Question: I am having trouble with my alignment issues for my headers on my website,
<URL>
Here is the code for my Folio page.
'''
<table>
<tbody>
<tr>
<td><img src="images/quest_design_folio_web_header.png" alt="" width="954" height="51" /></td>
</tr>
</tbody>
</table>
<table style="height: 23px;" width="985">
<tbody>
<tr>
<td><img style="display: block; margin-left: auto; margin-right: auto;" src="http://www.questdesign.com.au/images/quest_design_folio_websites_subheader.png" alt="" width="895" height="45" /></td>
</tr>
</tbody>
</table>
<table style="height: 23px;" width="981">
<tbody>
<tr>
<td> </td>
<td> </td>
<td> </td>
<td><a href="images/headers/quest_design_allison_driscoll_author_ebook_website.png" data-lightbox="web" data-title="This is first image caption"><img style="display: block; margin-left: auto; margin-right: auto;" src="http://www.questdesign.com.au/images/quest_design_allison_driscoll_author_ebook_website.jpg" alt="" width="144" height="180" /></a></td>
<td><a href="images/quest_design_ironmonger_heavy_metal_rock_music_website.jpg" data-lightbox="web" data-title="This is second image caption"><img style="display: block; margin-left: auto; margin-right: auto;" src="http://www.questdesign.com.au/images/headers/quest_design_ironmonger_heavy_metal_rock_music_website.jpg" alt="" width="160" height="180" /></a></td>
<td><a href="images/headers/quest_design_kate_brock_personal_trainer_website.png" data-lightbox="web" data-title="This is third image caption"><img style="display: block; margin-left: auto; margin-right: auto;" src="http://www.questdesign.com.au/images/headers/quest_design_kate_brock_personal_trainer_website.jpg" alt="" width="160" height="180" /></a></td>
<td><a href="images/quest_design_silence_no_more_music_website.png" data-lightbox="web" data-title="This is fourth image caption"><img style="display: block; margin-left: auto; margin-right: auto;" src="http://www.questdesign.com.au/images/headers/quest_design_silence_no_more_music_website.jpg" alt="" width="160" height="180" /></a></td>
<td> </td>
<td> </td>
<td> </td>
</tr>
</tbody>
</table>
<p> </p>
<table style="height: 23px;" width="983">
<tbody>
<tr>
<td><img style="display: block; margin-left: auto; margin-right: auto;" src="images/quest_design_folio_social_media_subheader.png" alt="" width="895" height="45" /></td>
</tr>
</tbody>
</table>
<table style="height: 23px;" width="984">
<tbody>
<tr>
<td> </td>
<td> </td>
<td> </td>
<td><a href="images/quest_design_emmerson_legal_social_media_branding.png" data-lightbox="web" data-title="This is first image caption"><img style="display: block; margin-left: auto; margin-right: auto;" src="http://www.questdesign.com.au/images/headers/quest_design_emmerson_legal_social_media_branding.jpg" alt="" width="180" height="89" /></a></td>
<td><a href="images/quest_design_kate_brock_personal_trainer_social_media_branding.png" data-lightbox="web" data-title="This is second image caption"><img style="display: block; margin-left: auto; margin-right: auto;" src="http://www.questdesign.com.au/images/headers/quest_design_kate_brock_personal_trainer_social_media_branding.jpg" alt="" width="180" height="89" /></a></td>
<td><a href="images/quest_design_lifestyle_maximiser_social_media_branding.png" data-lightbox="web" data-title="This is third image caption"><img style="display: block; margin-left: auto; margin-right: auto;" src="http://www.questdesign.com.au/images/headers/quest_design_lifestyle_maximiser_social_media_branding.jpg" alt="" width="180" height="85" /></a></td>
<td><a href="images/quest_design_rock_solid_personal_training_social_media_branding.jpg" data-lightbox="web" data-title="This is fourth image caption"><img style="display: block; margin-left: auto; margin-right: auto;" src="http://www.questdesign.com.au/images/headers/quest_design_rock_solid_personal_training_social_media_branding.jpg" alt="" width="180" height="85" /></a></td>
<td> </td>
<td> </td>
<td> </td>
</tr>
</tbody>
</table>
<p> </p>
<table style="height: 23px;" width="982">
<tbody>
<tr>
<td><img style="display: block; margin-left: auto; margin-right: auto;" src="images/quest_design_folio_online_marketing_material_subheader.png" alt="" /></td>
</tr>
</tbody>
</table>
<table style="height: 23px;" width="982">
<tbody>
<tr>
<td> </td>
<td> </td>
<td> </td>
<td><a href="images/quest_design_adam_quinn_social_media_marketing.jpg" data-lightbox="web" data-title="This is first image caption"><img style="display: block; margin-left: auto; margin-right: auto;" src="http://www.questdesign.com.au/images/headers/quest_design_adam_quinn_social_media_marketing.jpg" alt="" width="180" height="97" /></a></td>
<td><a href="images/quest_design_allison_driscoll_author_ebook_social_media_marketing.png" data-lightbox="web" data-title="This is second image caption"><img style="display: block; margin-left: auto; margin-right: auto;" src="http://www.questdesign.com.au/images/headers/quest_design_allison_driscoll_author_ebook_social_media_marketing.jpg" alt="" width="180" height="122" /></a></td>
<td><a href="images/quest_design_emmerson_legal_social_media_marketing.png" data-lightbox="web" data-title="This is third image caption"><img style="display: block; margin-left: auto; margin-right: auto;" src="http://www.questdesign.com.au/images/headers/quest_design_emmerson_legal_social_media_marketing.jpg" alt="" width="180" height="113" /></a></td>
<td><a href="images/quest_design_kate_brock_personal_trainer_social_media_marketing.jpg" data-lightbox="web" data-title="This is fourth image caption"><img style="display: block; margin-left: auto; margin-right: auto;" src="http://www.questdesign.com.au/images/headers/quest_design_kate_brock_personal_trainer_social_media_marketing.jpg" alt="" width="180" height="135" /></a></td>
<td> </td>
<td> </td>
<td> </td>
</tr>
</tbody>
</table>
<p> </p>
<p> </p>
<table>
<tbody>
<tr>
<td><img src="images/quest_design_folio_design_header.png" alt="" width="954" height="51" /></td>
</tr>
</tbody>
</table>
<table style="height: 23px;" width="981">
<tbody>
<tr>
<td><img style="display: block; margin-left: auto; margin-right: auto;" src="http://www.questdesign.com.au/images/quest_design_folio_logos_subheader.png" alt="" /></td>
</tr>
</tbody>
</table>
<table style="height: 23px;" width="981">
<tbody>
<tr>
<td> </td>
<td> </td>
<td> </td>
<td><a href="images/quest_design_australian_academy_kung_fu_logo.png" data-lightbox="web" data-title="This is first image caption"><img style="display: block; margin-left: auto; margin-right: auto;" src="http://www.questdesign.com.au/images/headers/quest_design_australian_academy_kung_fu_logo.jpg" alt="" width="180" height="141" /></a></td>
<td><a href="images/quest_design_kettlebell_strength_logo.png" data-lightbox="web" data-title="This is second image caption"><img style="display: block; margin-left: auto; margin-right: auto;" src="http://www.questdesign.com.au/images/headers/quest_design_kettlebell_strength_logo.jpg" alt="" width="180" height="180" /></a></td>
<td><a href="images/quest_design_rawgasm_logo.png" data-lightbox="web" data-title="This is third image caption"><img style="display: block; margin-left: auto; margin-right: auto;" src="http://www.questdesign.com.au/images/headers/quest_design_rawgasm_logo.jpg" alt="" width="180" height="57" /></a></td>
<td><a href="images/quest_design_rock_solid_personal_training_logo.png" data-lightbox="web" data-title="This is fourth image caption"><img style="display: block; margin-left: auto; margin-right: auto;" src="http://www.questdesign.com.au/images/headers/quest_design_rock_solid_personal_training_logo.jpg" alt="" width="180" height="90" /></a></td>
<td> </td>
<td> </td>
<td> </td>
</tr>
</tbody>
</table>
<p> </p>
<table style="height: 23px;" width="979">
<tbody>
<tr>
<td><img style="display: block; margin-left: auto; margin-right: auto;" src="http://www.questdesign.com.au/images/quest_design_folio_business_cards_subheader.png" alt="" /></td>
</tr>
</tbody>
</table>
<table style="height: 23px;" width="978">
<tbody>
<tr>
<td> </td>
<td> </td>
<td> </td>
<td><a href="images/quest_design_emmerson_legal_business_card.png" data-lightbox="web" data-title="This is first image caption"><img style="display: block; margin-left: auto; margin-right: auto;" src="http://www.questdesign.com.au/images/headers/quest_design_emmerson_legal_business_card.jpg" alt="" width="180" height="110" /></a></td>
<td><a href="images/quest_design_mickyfit_training_business_card.png" data-lightbox="web" data-title="This is second image caption"><img style="display: block; margin-left: auto; margin-right: auto;" src="http://www.questdesign.com.au/images/headers/quest_design_mickyfit_training_business_card.jpg" alt="" width="180" height="110" /></a></td>
<td><a href="images/quest_design_rawgasm_business_card.png" data-lightbox="web" data-title="This is third image caption"><img style="display: block; margin-left: auto; margin-right: auto;" src="http://www.questdesign.com.au/images/headers/quest_design_rawgasm_business_card.jpg" alt="" width="180" height="110" /></a></td>
<td><a href="images/quest_design_rock_solid_personal_training_business_card.png" data-lightbox="web" data-title="This is fourth image caption"><img style="display: block; margin-left: auto; margin-right: auto;" src="http://www.questdesign.com.au/images/headers/quest_design_rock_solid_personal_training_business_card.jpg" alt="" width="180" height="110" /></a></td>
<td> </td>
<td> </td>
<td> </td>
</tr>
</tbody>
</table>
<p> </p>
<table style="height: 23px;" width="980">
<tbody>
<tr>
<td><img style="display: block; margin-left: auto; margin-right: auto;" src="http://www.questdesign.com.au/images/quest_design_folio_flyers_brochures_subheader.png" alt="" /></td>
</tr>
</tbody>
</table>
<table style="height: 23px;" width="979">
<tbody>
<tr>
<td> </td>
<td> </td>
<td> </td>
<td style="text-align: center;"><a href="images/quest_design_emmerson_legal_flyer.png" data-lightbox="web" data-title="This is first image caption"><img src="http://www.questdesign.com.au/images/headers/quest_design_emmerson_legal_flyer.jpg" alt="" width="180" height="85" /></a></td>
<td><a href="images/quest_design_fifth_dimension_music_rave_flyer.jpg" data-lightbox="web" data-title="This is second image caption"><img style="display: block; margin-left: auto; margin-right: auto;" src="http://www.questdesign.com.au/images/headers/quest_design_fifth_dimension_music_rave_flyer.jpg" alt="" width="85" height="180" /></a></td>
<td><a href="images/quest_design_kate_brock_personal_trainer_flyer.png" data-lightbox="web" data-title="This is third image caption"><img style="display: block; margin-left: auto; margin-right: auto;" src="http://www.questdesign.com.au/images/headers/quest_design_kate_brock_personal_trainer_flyer.jpg" alt="" width="180" height="85" /></a></td>
<td><a href="images/quest_design_rawgasm_flyer.png" data-lightbox="web" data-title="This is fourth image caption"><img style="display: block; margin-left: auto; margin-right: auto;" src="http://www.questdesign.com.au/images/headers/quest_design_rawgasm_flyer.jpg" alt="" width="85" height="180" /></a></td>
<td> </td>
<td> </td>
<td> </td>
</tr>
</tbody>
</table>
<p> </p>
<table style="height: 23px;" width="979">
<tbody>
<tr>
<td><img style="display: block; margin-left: auto; margin-right: auto;" src="http://www.questdesign.com.au/images/quest_design_folio_book_covers_subheader.png" alt="" /></td>
</tr>
</tbody>
</table>
<table style="height: 23px;" width="979">
<tbody>
<tr>
<td> </td>
<td> </td>
<td> </td>
<td><a href="images/quest_design_beginners_guide_to_bodybuilding_book_cover.jpg" data-lightbox="web" data-title="This is first image caption"><img style="display: block; margin-left: auto; margin-right: auto;" src="http://www.questdesign.com.au/images/headers/quest_design_beginners_guide_to_bodybuilding_book_cover.jpg" alt="" width="124" height="180" /></a></td>
<td><a href="images/quest_design_blades_of_the_fae_book_cover.jpg" data-lightbox="web" data-title="This is second image caption"><img style="display: block; margin-left: auto; margin-right: auto;" src="http://www.questdesign.com.au/images/headers/quest_design_blades_of_the_fae_book_cover.jpg" alt="" width="127" height="180" /></a></td>
<td><a href="images/quest_design_carpentry_bible_book_cover.png" data-lightbox="web" data-title="This is third image caption"><img style="display: block; margin-left: auto; margin-right: auto;" src="http://www.questdesign.com.au/images/headers/quest_design_carpentry_bible_book_cover.jpg" alt="" width="127" height="180" /></a></td>
<td><a href="images/quest_design_drifter_book_cover.jpg" data-lightbox="web" data-title="This is fourth image caption"><img style="display: block; margin-left: auto; margin-right: auto;" src="http://www.questdesign.com.au/images/headers/quest_design_drifter_book_cover.jpg" alt="" width="120" height="180" /></a></td>
<td> </td>
<td> </td>
<td> </td>
</tr>
</tbody>
</table>
<p> </p>
<table style="height: 23px;" width="979">
<tbody>
<tr>
<td><img style="display: block; margin-left: auto; margin-right: auto;" src="http://www.questdesign.com.au/images/quest_design_folio_album_covers_subheader.png" alt="" /></td>
</tr>
</tbody>
</table>
<table style="height: 23px;" width="978">
<tbody>
<tr>
<td> </td>
<td> </td>
<td> </td>
<td><a href="images/quest_design_earth_rhythm_album_cover.jpg" data-lightbox="web" data-title="This is first image caption"><img style="display: block; margin-left: auto; margin-right: auto;" src="http://www.questdesign.com.au/images/headers/quest_design_earth_rhythm_album_cover.jpg" alt="" width="180" height="180" /></a></td>
<td><a href="images/quest_design_glasgow_kiss_album_cover.jpg" data-lightbox="web" data-title="This is second image caption"><img style="display: block; margin-left: auto; margin-right: auto;" src="http://www.questdesign.com.au/images/headers/quest_design_glasgow_kiss_album_cover.jpg" alt="" width="180" height="180" /></a></td>
<td><a href="images/quest_design_ironmonger_album_cover.jpg" data-lightbox="web" data-title="This is third image caption"><img style="display: block; margin-left: auto; margin-right: auto;" src="http://www.questdesign.com.au/images/headers/quest_design_ironmonger_album_cover.jpg" alt="" width="180" height="180" /></a></td>
<td><a href="images/quest_design_sarah_cooper_album_cover.jpg" data-lightbox="web" data-title="This is fourth image caption"><img style="display: block; margin-left: auto; margin-right: auto;" src="http://www.questdesign.com.au/images/headers/quest_design_sarah_cooper_album_cover.jpg" alt="" width="180" height="180" /></a></td>
<td> </td>
<td> </td>
<td> </td>
</tr>
</tbody>
</table>
<p> </p>
<table style="height: 23px;" width="978">
<tbody>
<tr>
<td><img style="display: block; margin-left: auto; margin-right: auto;" src="http://www.questdesign.com.au/images/quest_design_folio_posters_banners_subheader.png" alt="" /></td>
</tr>
</tbody>
</table>
<table style="height: 23px;" width="978">
<tbody>
<tr>
<td> </td>
<td> </td>
<td> </td>
<td><a href="images/quest_design_adam_quinn_music_promotional_poster.jpg" data-lightbox="web" data-title="This is first image caption"><img style="display: block; margin-left: auto; margin-right: auto;" src="http://www.questdesign.com.au/images/headers/quest_design_adam_quinn_music_promotional_poster.jpg" alt="" width="119" height="180" /></a></td>
<td><a href="images/quest_design_bitten_by_productions_beyond_babylon_theatre_poster.png" data-lightbox="web" data-title="This is second image caption"><img style="display: block; margin-left: auto; margin-right: auto;" src="http://www.questdesign.com.au/images/headers/quest_design_bitten_by_productions_beyond_babylon_theatre_poster.jpg" alt="" width="127" height="180" /></a></td>
<td><a href="images/quest_design_ironmonger_heavy_metal_music_promotional_poster.jpg" data-lightbox="web" data-title="This is third image caption"><img style="display: block; margin-left: auto; margin-right: auto;" src="http://www.questdesign.com.au/images/headers/quest_design_ironmonger_heavy_metal_music_promotional_poster.jpg" alt="" width="180" height="127" /></a></td>
<td><a href="images/quest_design_mickyfit_training_boot_camp_fitness_poster.png" data-lightbox="web" data-title="This is fourth image caption"><img style="display: block; margin-left: auto; margin-right: auto;" src="http://www.questdesign.com.au/images/headers/quest_design_mickyfit_training_boot_camp_fitness_poster.jpg" alt="" width="127" height="180" /></a></td>
<td> </td>
<td> </td>
<td> </td>
</tr>
</tbody>
</table>
<p> </p>
<table style="height: 23px;" width="977">
<tbody>
<tr>
<td><img style="display: block; margin-left: auto; margin-right: auto;" src="http://www.questdesign.com.au/images/quest_design_folio_stationary_subheader.png" alt="" /></td>
</tr>
</tbody>
</table>
<table style="height: 23px;" width="976">
<tbody>
<tr>
<td> </td>
<td> </td>
<td> </td>
<td><a href="images/quest_design_emmerson_legal_stationery.png" data-lightbox="web" data-title="This is first image caption"><img style="display: block; margin-left: auto; margin-right: auto;" src="http://www.questdesign.com.au/images/headers/quest_design_emmerson_legal_stationery.jpg" alt="" width="180" height="98" /></a></td>
<td><a href="images/quest_design_kate_brock_personal_trainer_letterhead_stationery.png" data-lightbox="web" data-title="This is second image caption"><img style="display: block; margin-left: auto; margin-right: auto;" src="http://www.questdesign.com.au/images/headers/quest_design_kate_brock_personal_trainer_letterhead_stationery.jpg" alt="" width="127" height="180" /></a></td>
<td><a href="images/quest_design_kate_brock_personal_trainer_membership_card_stationery.png" data-lightbox="web" data-title="This is third image caption"><img style="display: block; margin-left: auto; margin-right: auto;" src="http://www.questdesign.com.au/images/headers/quest_design_kate_brock_personal_trainer_membership_card_stationery.jpg" alt="" width="180" height="102" /></a></td>
<td><a href="images/rawgasm_stationary_example_quest_design.png" data-lightbox="web" data-title="This is fourth image caption"><img style="display: block; margin-left: auto; margin-right: auto;" src="http://www.questdesign.com.au/images/headers/rawgasm_stationary_example_quest_design.jpg" alt="" width="127" height="180" /></a></td>
<td> </td>
<td> </td>
<td> </td>
</tr>
</tbody>
</table>
<p> </p>
<p> </p>
<table>
<tbody>
<tr>
<td><img src="images/quest_design_folio_image_header.png" alt="" width="954" height="51" /></td>
</tr>
</tbody>
</table>
<table style="height: 23px;" width="983">
<tbody>
<tr>
<td><img style="display: block; margin-left: auto; margin-right: auto;" src="http://www.questdesign.com.au/images/quest_design_folio_retouching_subheader.png" alt="" /></td>
</tr>
</tbody>
</table>
<table style="height: 23px;" width="982">
<tbody>
<tr>
<td> </td>
<td> </td>
<td> </td>
<td><a href="images/quest_design_luke_glamour_retouching.jpg" data-lightbox="web" data-title="This is first image caption"><img style="display: block; margin-left: auto; margin-right: auto;" src="http://www.questdesign.com.au/images//headers/quest_design_luke_glamour_retouching.jpg" alt="" width="180" height="135" /></a></td>
<td><a href="images/quest_design_matt_monica_glamour_retouching.jpg" data-lightbox="web" data-title="This is second image caption"><img style="display: block; margin-left: auto; margin-right: auto;" src="http://www.questdesign.com.au/images/headers/quest_design_matt_monica_glamour_retouching.jpg" alt="" width="180" height="117" /></a></td>
<td><a href="images/quest_design_monica_glamour_retouching.jpg" data-lightbox="web" data-title="This is third image caption"><img style="display: block; margin-left: auto; margin-right: auto;" src="http://www.questdesign.com.au/images/headers/quest_design_monica_glamour_retouching.jpg" alt="" width="180" height="105" /></a></td>
<td><a href="images/quest_design_tegan_glamour_retouching.jpg" data-lightbox="web" data-title="This is fourth image caption"><img style="display: block; margin-left: auto; margin-right: auto;" src="http://www.questdesign.com.au/images/headers/quest_design_tegan_glamour_retouching.jpg" alt="" width="180" height="135" /></a></td>
<td> </td>
<td> </td>
<td> </td>
</tr>
</tbody>
</table>
<p> </p>
<table style="height: 23px;" width="981">
<tbody>
<tr>
<td><img style="display: block; margin-left: auto; margin-right: auto;" src="http://www.questdesign.com.au/images/quest_design_folio_restoration_subheader.png" alt="" /></td>
</tr>
</tbody>
</table>
<table style="height: 23px;" width="979">
<tbody>
<tr>
<td> </td>
<td> </td>
<td> </td>
<td><a href="images/quest_design_family_image_restoration.jpg" data-lightbox="web" data-title="This is first image caption"><img style="display: block; margin-left: auto; margin-right: auto;" src="http://www.questdesign.com.au/images/headers/quest_design_family_image_restoration.jpg" alt="" width="125" height="180" /></a></td>
<td><a href="images/quest_design_little_girl_image_restoration.jpg" data-lightbox="web" data-title="This is second image caption"><img style="display: block; margin-left: auto; margin-right: auto;" src="http://www.questdesign.com.au/images/headers/quest_design_little_girl_image_restoration.jpg" alt="" width="180" height="131" /></a></td>
<td><a href="images/quest_design_soldier_image_restoration.jpg" data-lightbox="web" data-title="This is third image caption"><img style="display: block; margin-left: auto; margin-right: auto;" src="http://www.questdesign.com.au/images/headers/quest_design_soldier_image_restoration.jpg" alt="" width="180" height="128" /></a></td>
<td><a href="images/quest_design_toddler_image_restoration.jpg" data-lightbox="web" data-title="This is fourth image caption"><img style="display: block; margin-left: auto; margin-right: auto;" src="http://www.questdesign.com.au/images/headers/quest_design_toddler_image_restoration.jpg" alt="" width="180" height="56" /></a></td>
<td> </td>
<td> </td>
<td> </td>
</tr>
</tbody>
</table>
<p> </p>
<p> </p>
'''
Any chance you can let me know what I might have missed out on. They show up centered on Mozilla firefox but in Chrome it aligns more to the right hand side.

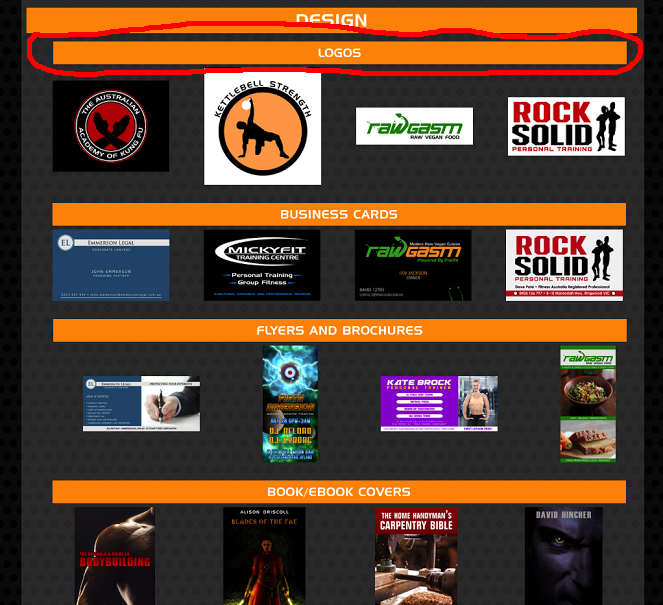
Answer: You can change width: 982px; width="100%".
You can refer attached image.

If you want more details on what width: 100% do, you can refer this link :-
<URL>